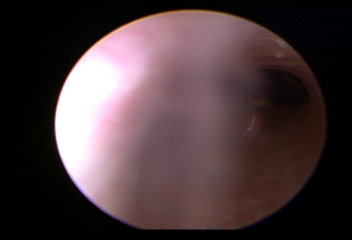
Modality: WLC
Class: Normal mucosa
Bladder cancer association: No